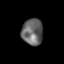
Tissue: lung
Cell type: T cells
Senescence score: 0.1356
Nuclear area (px): 543
Mean DAPI intensity: 103.46